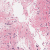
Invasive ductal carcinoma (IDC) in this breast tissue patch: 1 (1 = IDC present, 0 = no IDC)